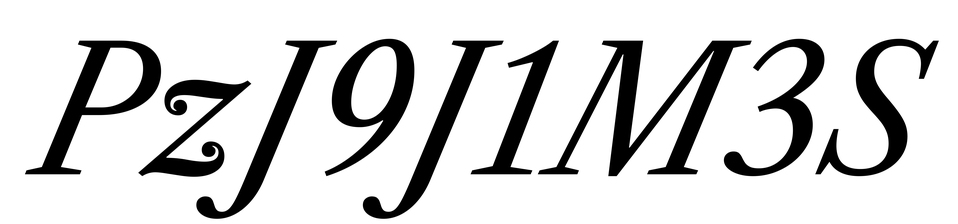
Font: LibreCaslonText-Italic_Italic